Question: We have a project on a main branch in git repo.When i am pulling the project,the project structure is not coming properly.

And also is it necessary to store Eclipse-IDE specific file like .project in Git repo?
Any help would be appreciated.Thanks
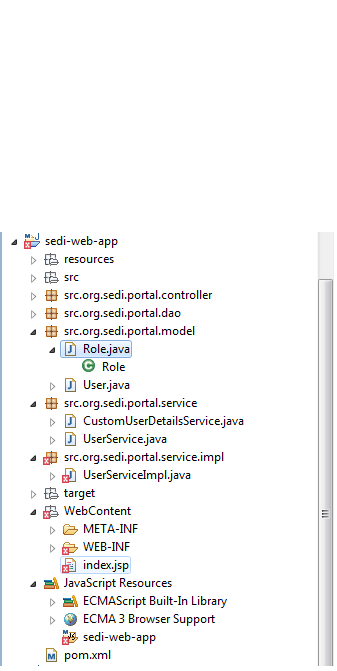
Answer: I have figured out the problem that i was missing the .classpath file as we have not committed the .classpath file to git repository.So when i have taken the fresh clone of the repository that time i was missing my classpath file.So just added it and the problem solved.Another alternative is to go on to the Build path add the file to classpath.